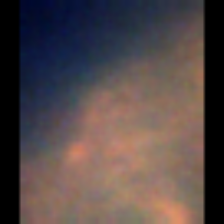
Taxon: Unknown_detritus
Group: Unknown